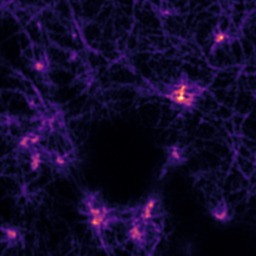
Label: Super-resolution F-actin image